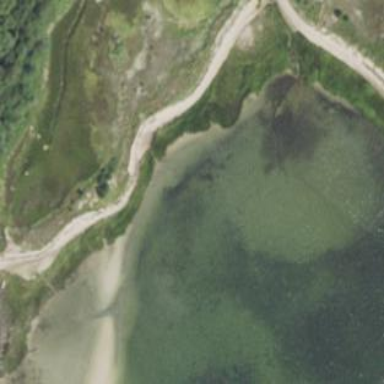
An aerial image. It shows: Saltmarsh wetland.